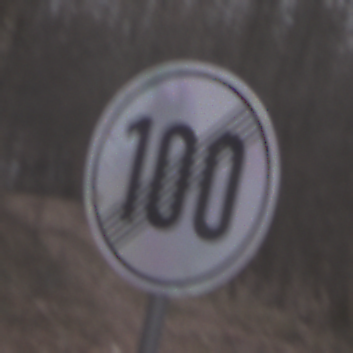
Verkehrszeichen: EndeGeschwindigkeit100
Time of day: Midday
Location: Outdoor (Nature)
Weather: Overcast
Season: Autumn
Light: Natural